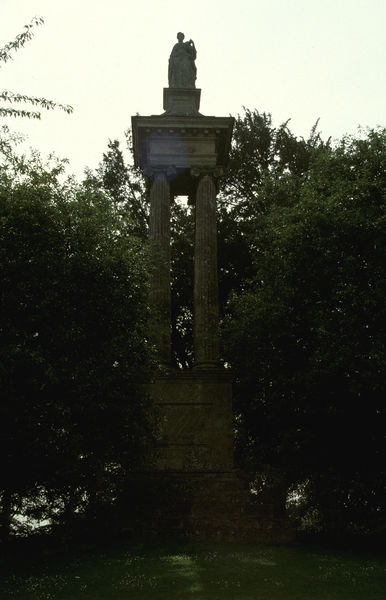
Titel: Queen Caroline Monument
Standort: Stowe, Buckinghamshire
Institution: Stowe Landscape Gardens
Schlagwörter: baum, blau, blätter, dunkel, himmel, schatten, umhang, wasser, weiß, wolken, bäume, grün, äste, frau, grau, licht, marmor, schwarz, säule, säulen, ausblick, blick, dach, dame, gras, park, parkanlage, rasen, wiese, wolke, architektur, mensch, sockel, stein, hügel, natur, zweige, busch, büsche, gebüsch, figur, mantel, klassizismus, person, england, wald, turm, garten, skulptur, statue, hecke, weis, platz, symmetrie, inschrift, stufe, stufen, plastik, plinthe, hoch, foto, vier, wandern, denkmal, helm, architrav, kapitelle, kapitell, photo, spazierengehen, fries, sims, gesims, kehle, voluten, sicht, farbfoto, ionisch, kanneluren, konsolen, konsole, volute, apoll, basis, gegenlicht, harfe, maria, korinthisch, schaft, quadrat, wulst, englisch, apollo, grabmal, kapitel, monument, gebälk, quadratisch, ionische ordnung, basen, kannelure, säulenordnung, ordnung, gekuppelt, konsolgesims, proportion, ionica, piedestal, naturstein, jonisch, modul, statur, englischer landschaftsgarten, britisch, grabstein, grn, gekuppelte säulen, attische basis, britannien, großbritannien, gebälkblock, parkburg, parkburgen, euthynterie, joachimides, kanneliertkannelur, photp, pitel, vier säulen, fissuren, grafbaum